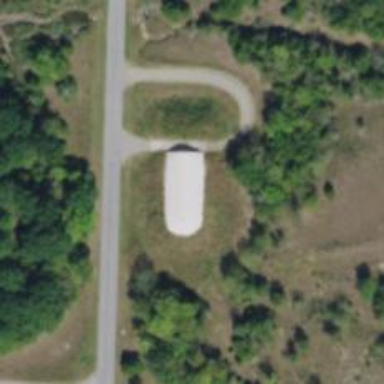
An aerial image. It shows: Military bunker for protection and defense.